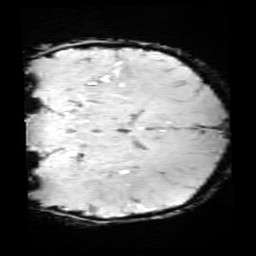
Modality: SWI
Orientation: coronal
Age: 10
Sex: male
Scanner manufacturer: siemens
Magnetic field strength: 3 T
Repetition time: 0.027 s
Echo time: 0.02 s